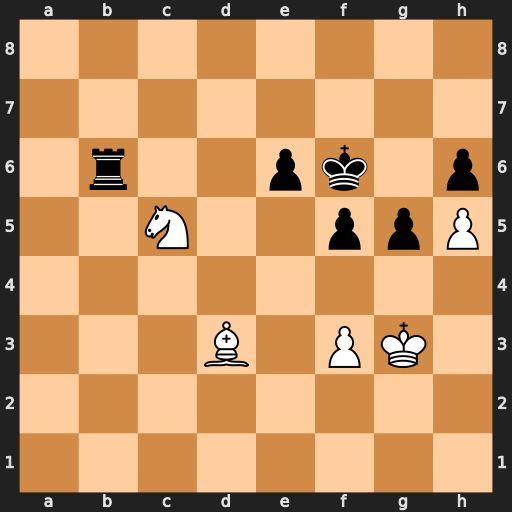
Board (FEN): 8/8/1r2pk1p/2N2ppP/8/3B1PK1/8/8
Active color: w
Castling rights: -
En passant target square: -
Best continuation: Nd7+ Ke7 Nxb6